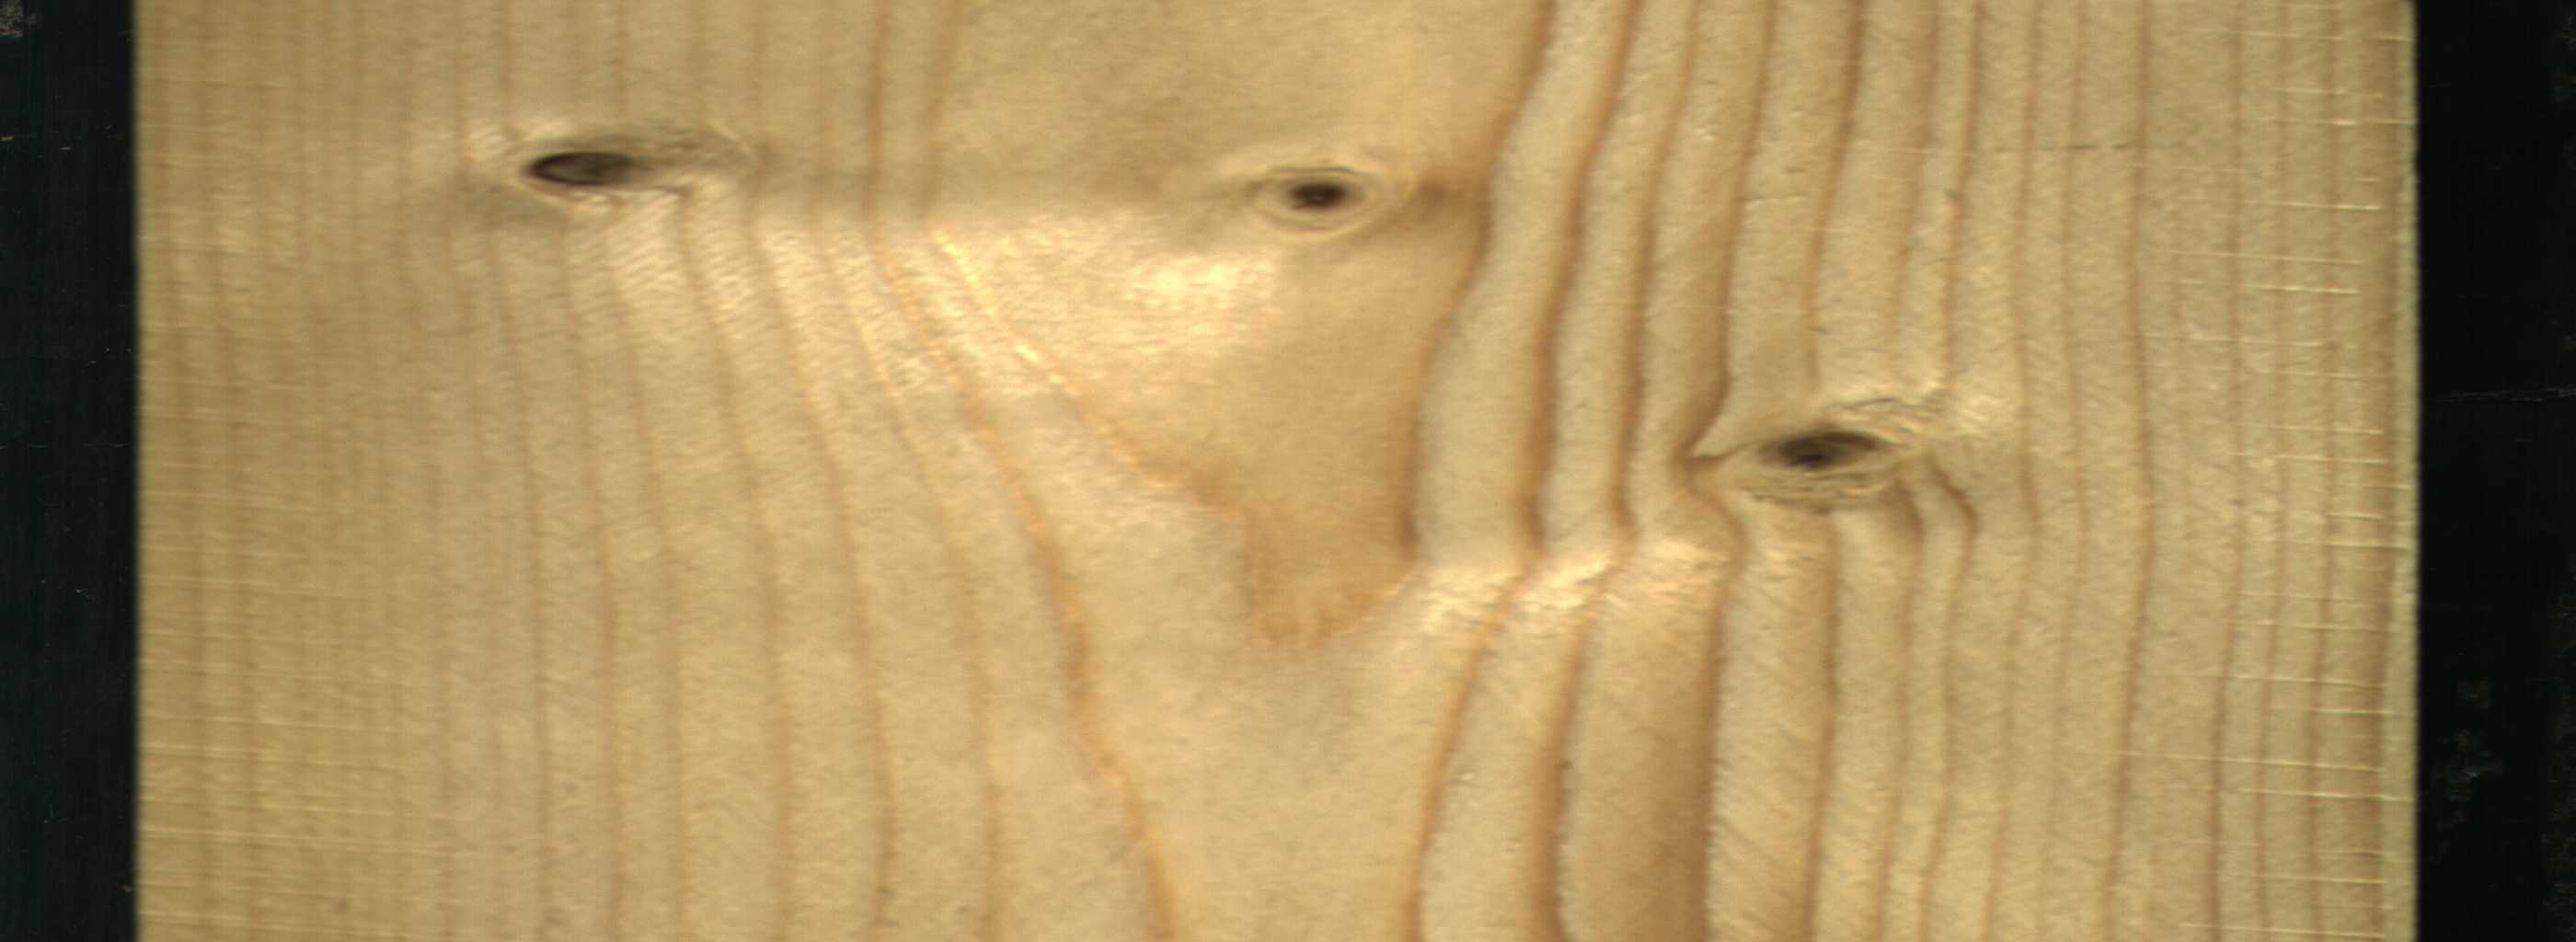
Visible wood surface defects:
Dead_Knot
Live_Knot
Live_Knot